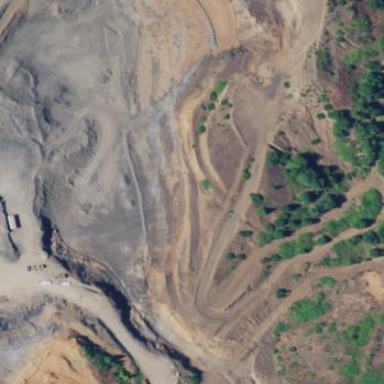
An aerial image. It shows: Quarry area that is man-made.